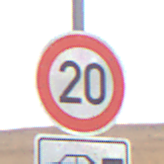
Verkehrszeichen: Geschwindigkeit20
Zusatzzeichen unten: HinweisDurchSinnbild15
Umgebung: Outdoor, Nature
Tageszeit: MorningAfternoon
Wetter: Overcast
Licht: Natural
Jahreszeit: NotSpecified
Kontrast: LowContrast